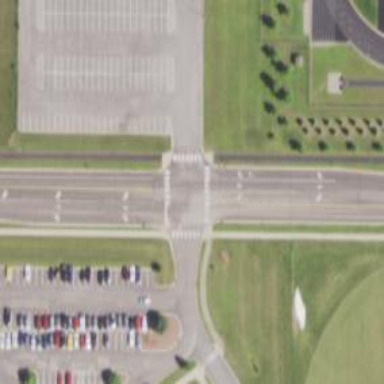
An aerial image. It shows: Marked asphalt cycleway with crossing.